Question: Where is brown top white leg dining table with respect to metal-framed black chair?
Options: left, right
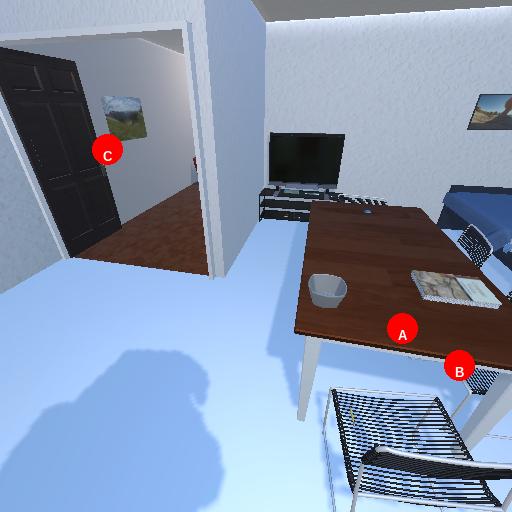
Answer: left